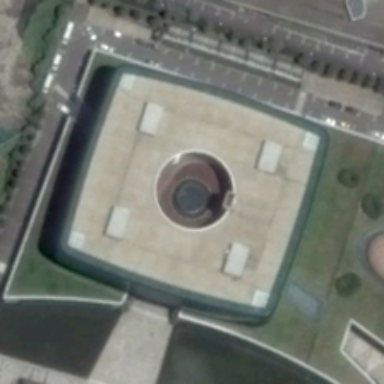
Some green trees are near a square center building .